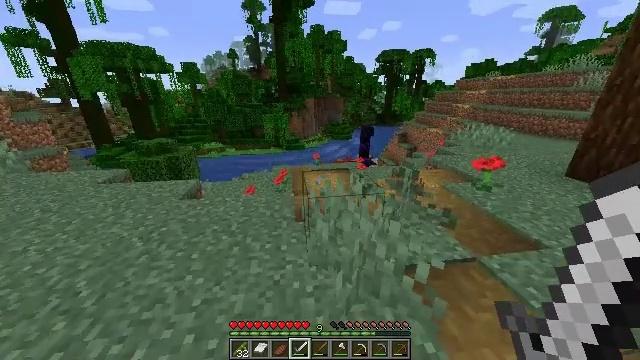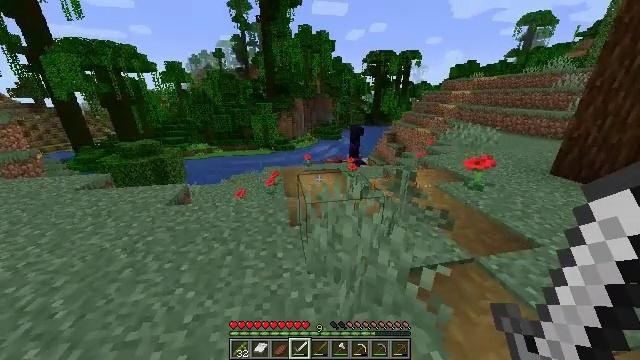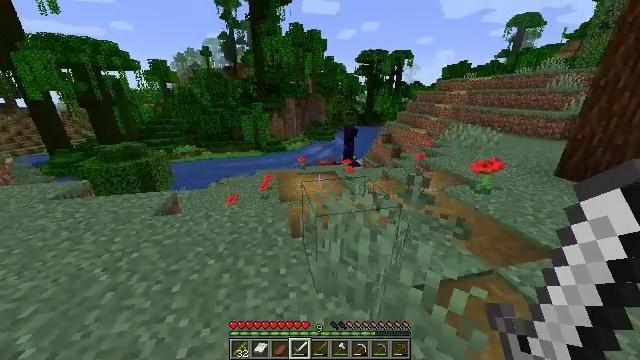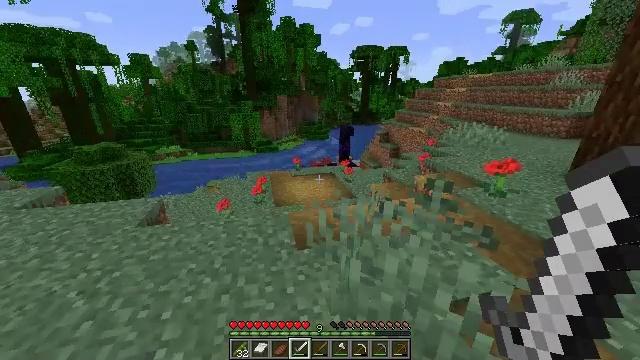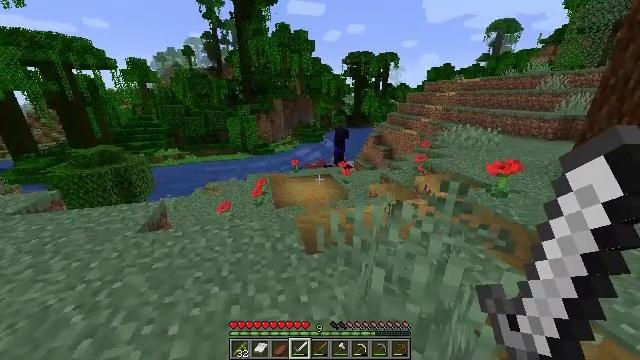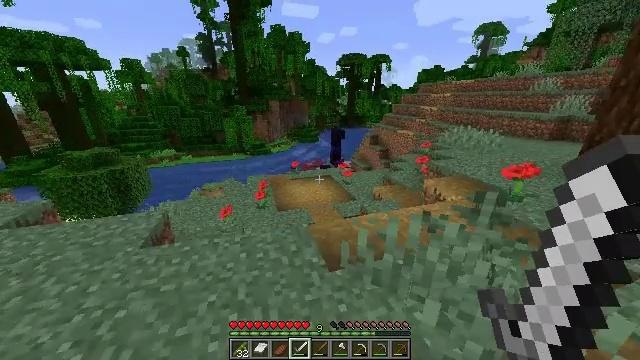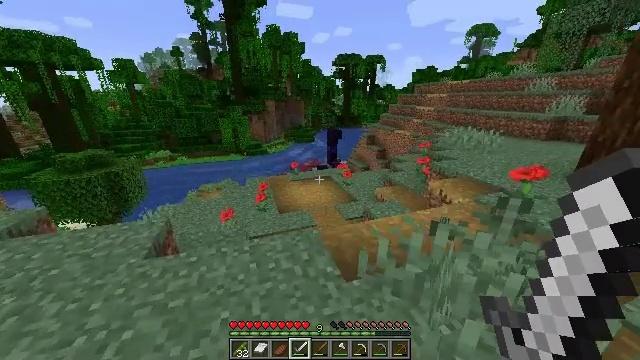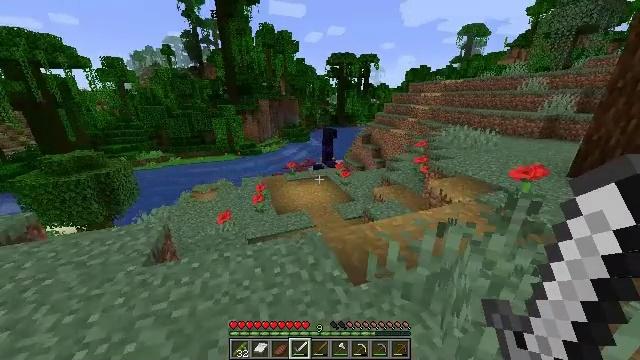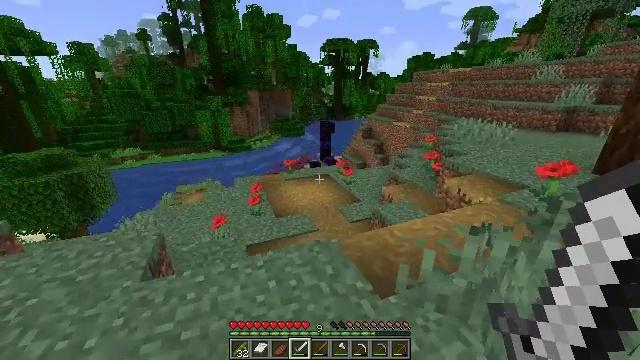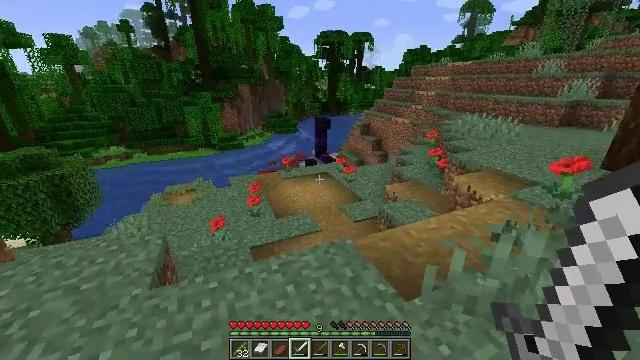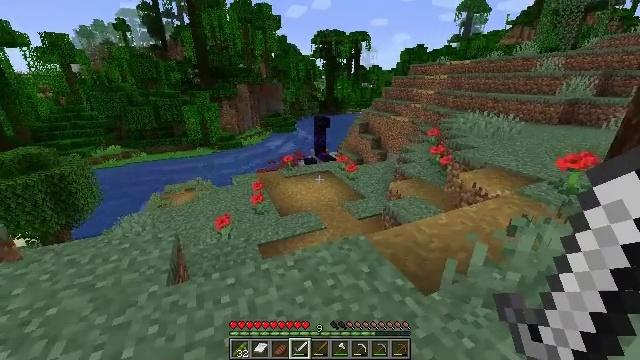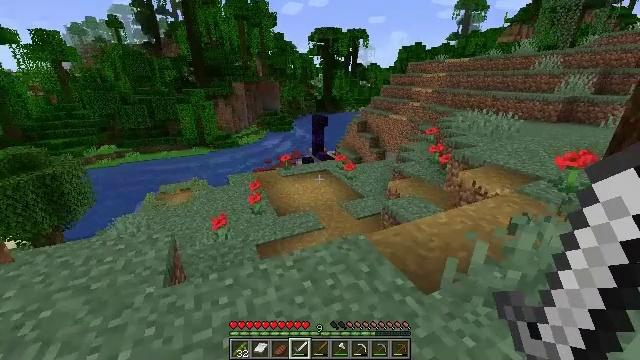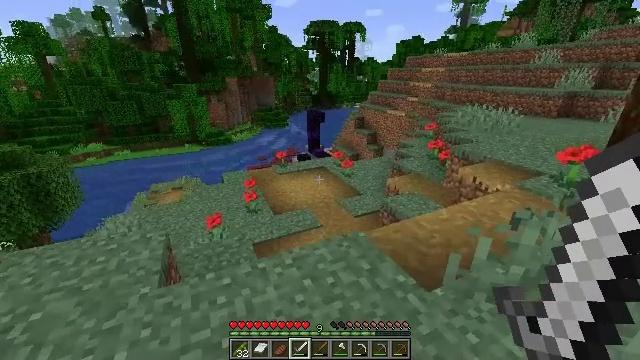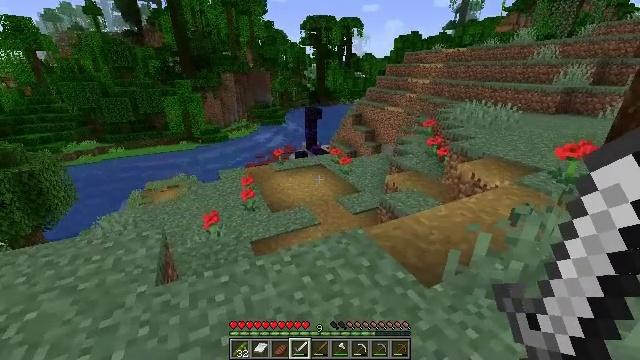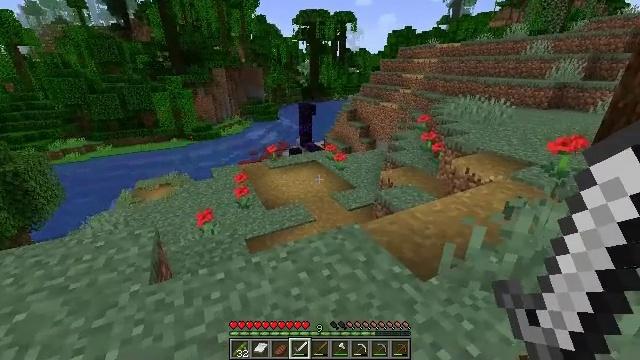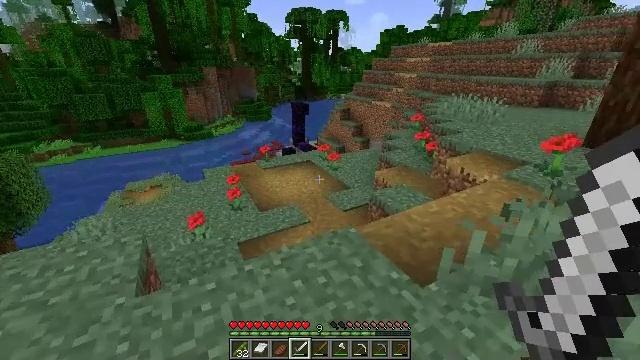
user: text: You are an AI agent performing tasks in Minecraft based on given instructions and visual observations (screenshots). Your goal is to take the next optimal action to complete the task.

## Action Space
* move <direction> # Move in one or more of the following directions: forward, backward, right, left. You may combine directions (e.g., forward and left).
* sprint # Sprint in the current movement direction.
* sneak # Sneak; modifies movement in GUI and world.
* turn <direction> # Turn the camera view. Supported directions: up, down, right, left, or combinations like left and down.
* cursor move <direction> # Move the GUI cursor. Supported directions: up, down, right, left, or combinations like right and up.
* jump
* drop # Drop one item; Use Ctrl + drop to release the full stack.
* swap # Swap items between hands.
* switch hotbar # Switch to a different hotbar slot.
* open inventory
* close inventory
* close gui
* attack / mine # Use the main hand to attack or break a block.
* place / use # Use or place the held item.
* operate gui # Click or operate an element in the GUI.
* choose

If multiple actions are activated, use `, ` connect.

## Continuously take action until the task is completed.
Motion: motion action
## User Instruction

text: Mine grass block from the ground.
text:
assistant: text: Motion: move forward and move left, turn right
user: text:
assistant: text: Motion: move forward and move left, turn right
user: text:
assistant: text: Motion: move forward and move left, turn right
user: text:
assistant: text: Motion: move forward and move left, turn right
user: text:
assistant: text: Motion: move forward and move left, turn right
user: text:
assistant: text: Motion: move left, turn right
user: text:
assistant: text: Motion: move left, turn right
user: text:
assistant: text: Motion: move left, turn right
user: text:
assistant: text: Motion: turn right
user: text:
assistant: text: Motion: no_op
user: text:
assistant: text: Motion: no_op
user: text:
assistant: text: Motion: no_op
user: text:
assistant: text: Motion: no_op
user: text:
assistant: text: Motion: turn right
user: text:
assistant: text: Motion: move forward, turn right
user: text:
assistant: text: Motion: move forward, turn right and down
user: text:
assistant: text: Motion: move forward, turn right and up
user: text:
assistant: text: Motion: move forward
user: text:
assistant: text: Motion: move forward
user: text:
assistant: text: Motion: move forward
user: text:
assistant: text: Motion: move forward
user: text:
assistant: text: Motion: move forward
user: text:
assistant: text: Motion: no_op
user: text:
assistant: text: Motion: turn up
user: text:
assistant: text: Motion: turn right and up
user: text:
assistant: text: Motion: no_op
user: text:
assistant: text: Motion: no_op
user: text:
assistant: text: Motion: no_op
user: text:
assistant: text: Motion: no_op
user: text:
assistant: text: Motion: no_op